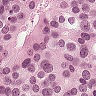
Metastatic tissue present: yes